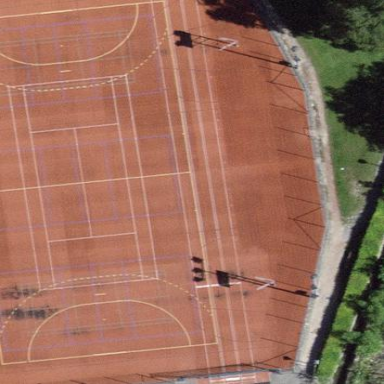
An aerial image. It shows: Multi-sport pitch for leisure land activities.